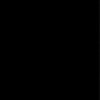
Label: dusty